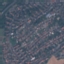
Label: Residential